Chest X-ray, PA view. Patient: 75 years old, sex M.
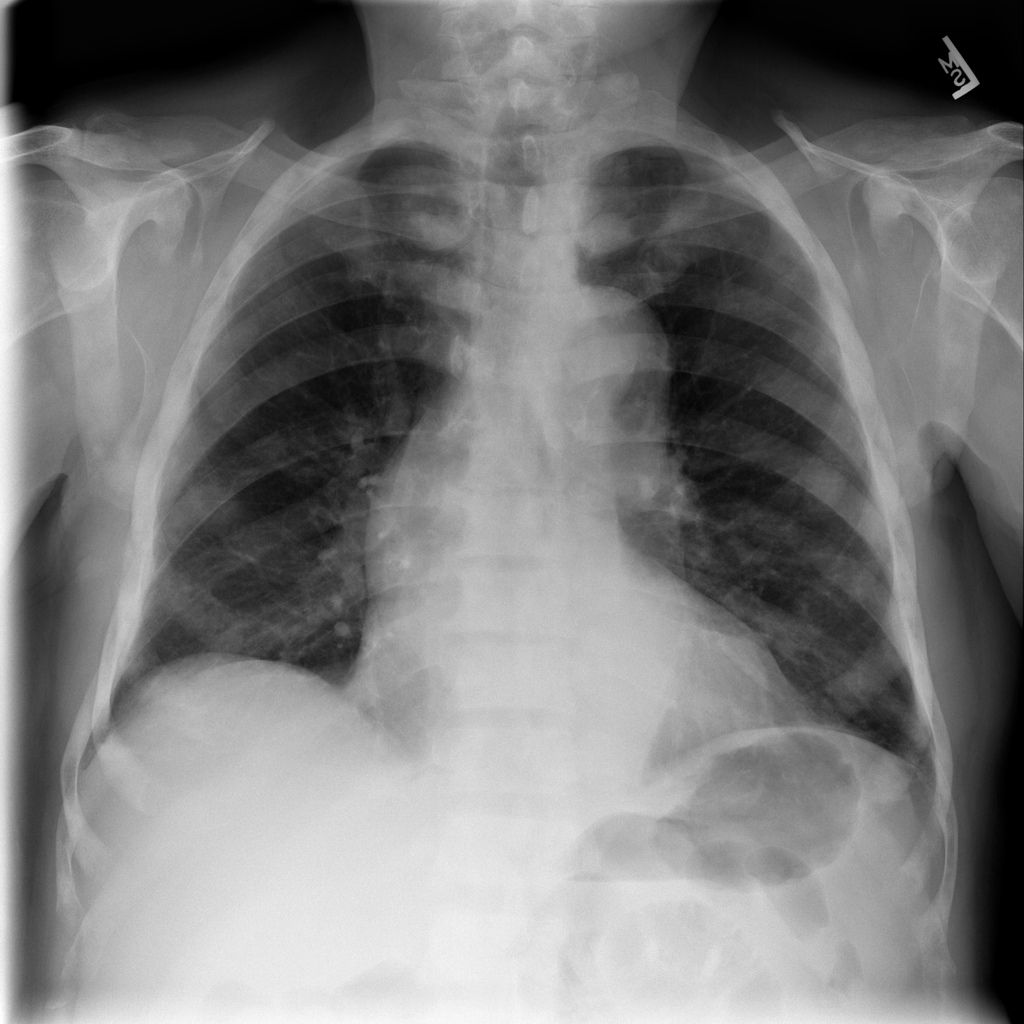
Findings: No Finding